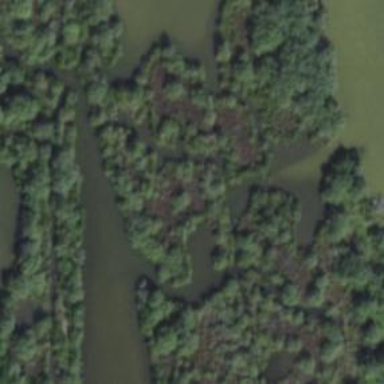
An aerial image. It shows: Wetland area with mangrove vegetation.